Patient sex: M
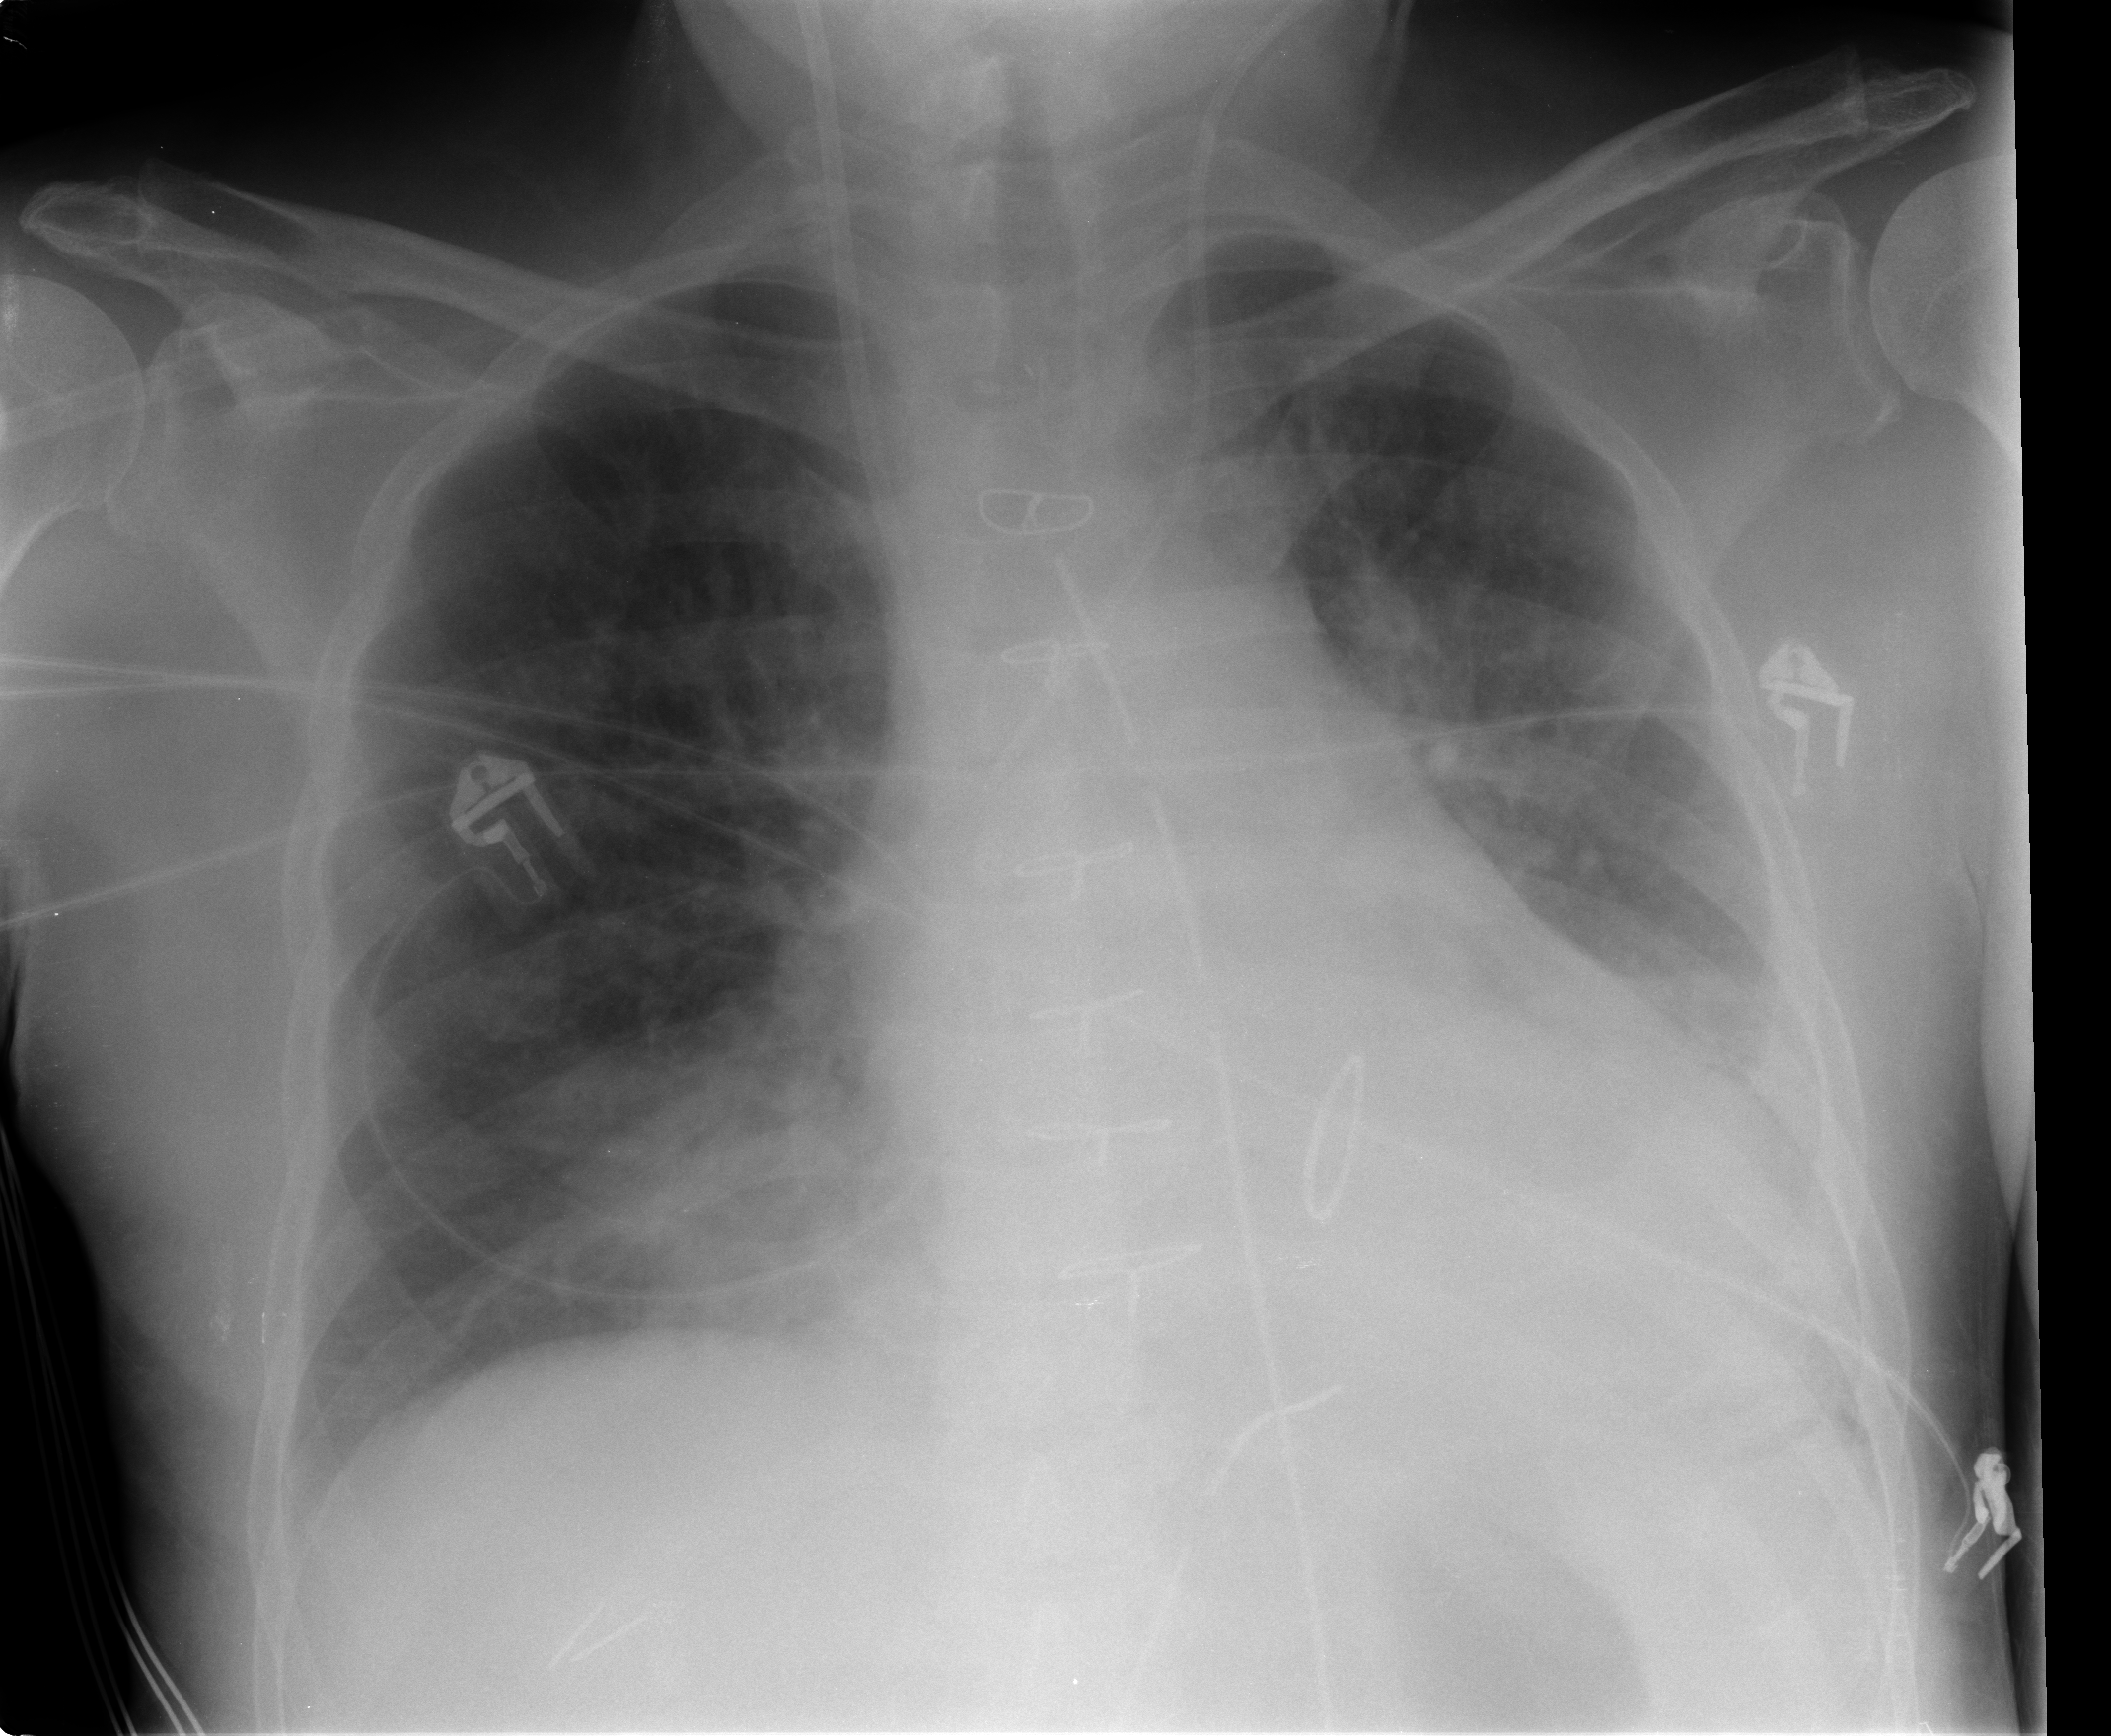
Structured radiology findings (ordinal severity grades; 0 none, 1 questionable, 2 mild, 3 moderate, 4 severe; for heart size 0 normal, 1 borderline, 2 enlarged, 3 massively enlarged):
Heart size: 0
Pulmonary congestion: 2
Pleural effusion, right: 1
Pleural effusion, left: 2
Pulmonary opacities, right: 2
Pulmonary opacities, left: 1
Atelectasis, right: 2
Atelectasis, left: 2